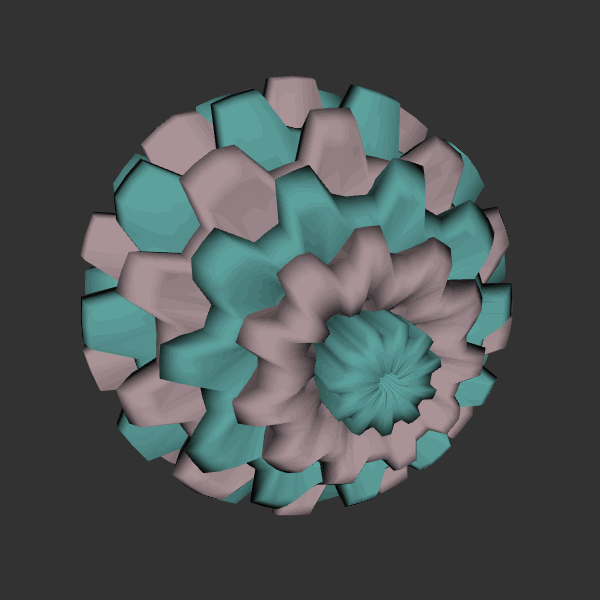
Background: dark